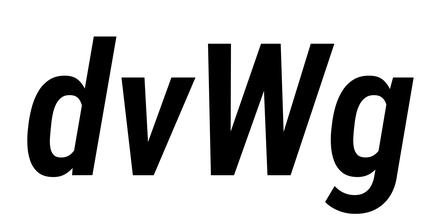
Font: Roboto-Italic_Condensed_SemiBold_Italic